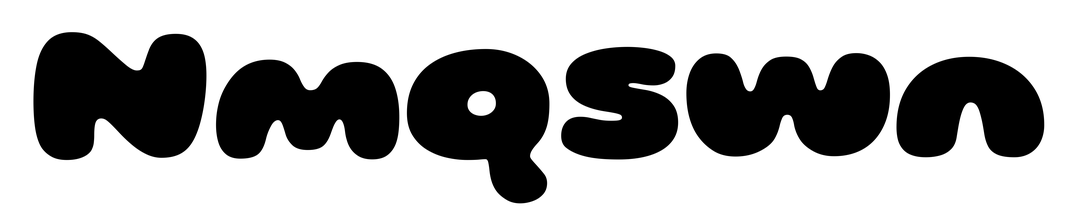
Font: Gluten_Black